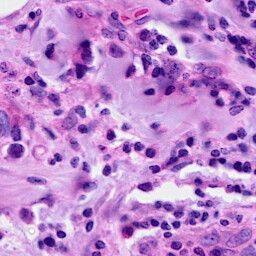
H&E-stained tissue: Breast